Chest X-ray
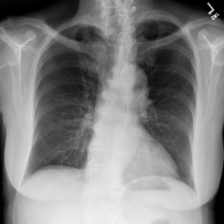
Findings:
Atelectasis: negative
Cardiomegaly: negative
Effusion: negative
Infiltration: negative
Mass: negative
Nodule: negative
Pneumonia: negative
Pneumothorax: negative
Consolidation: negative
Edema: negative
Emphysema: positive
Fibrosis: negative
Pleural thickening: negative
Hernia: negative